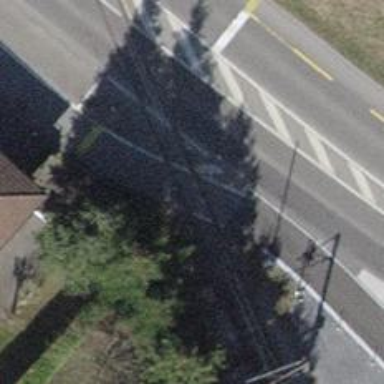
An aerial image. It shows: Railway crossing.